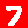
Digit: 7